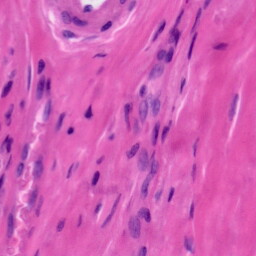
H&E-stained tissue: Tonsil